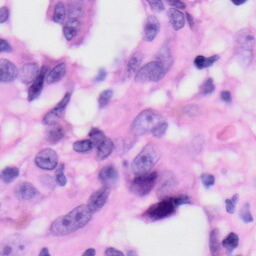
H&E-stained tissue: Skin